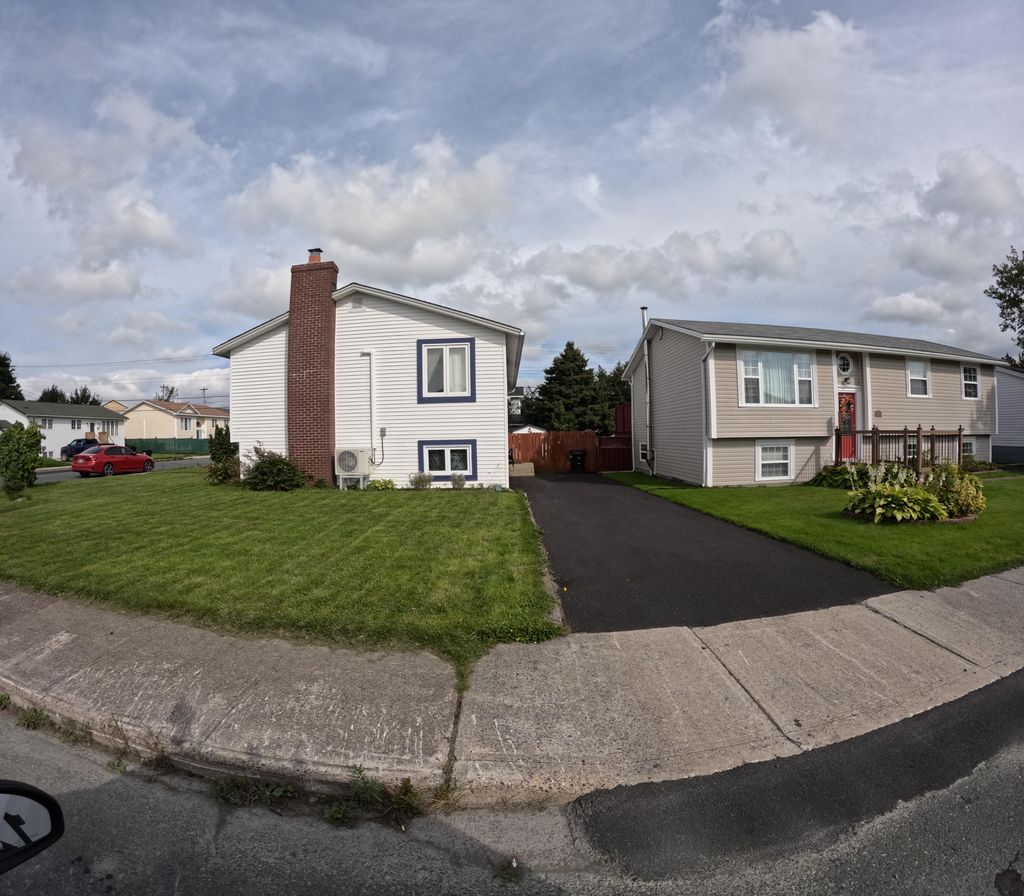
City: st_johns